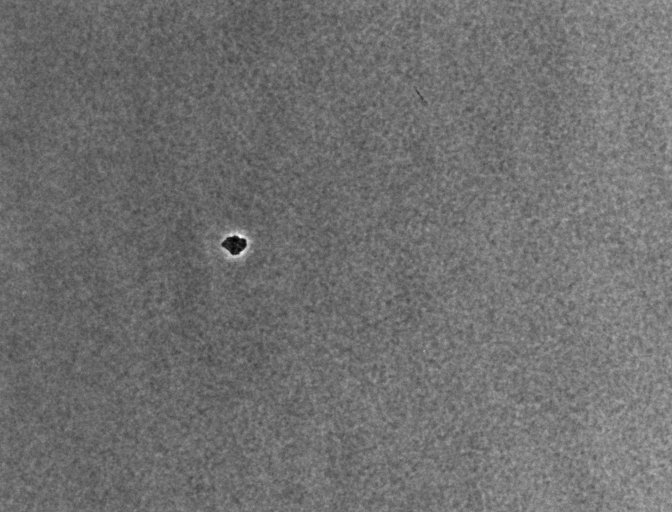
various_fewshot